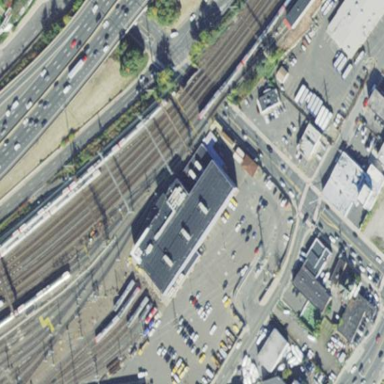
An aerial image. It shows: Transportation building.